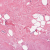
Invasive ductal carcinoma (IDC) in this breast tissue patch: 0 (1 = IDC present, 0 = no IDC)